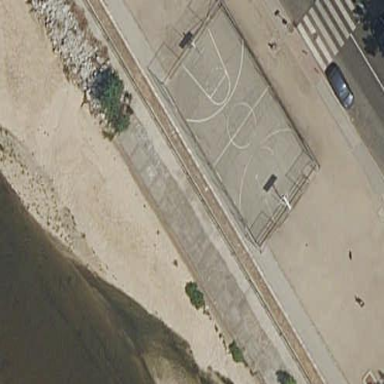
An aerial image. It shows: Basketball court on pitch.